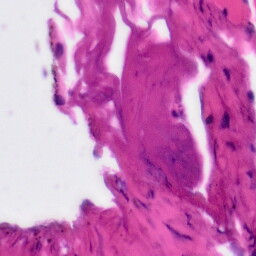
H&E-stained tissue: Tonsil